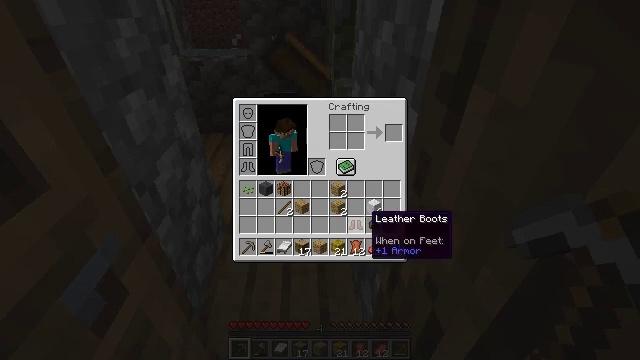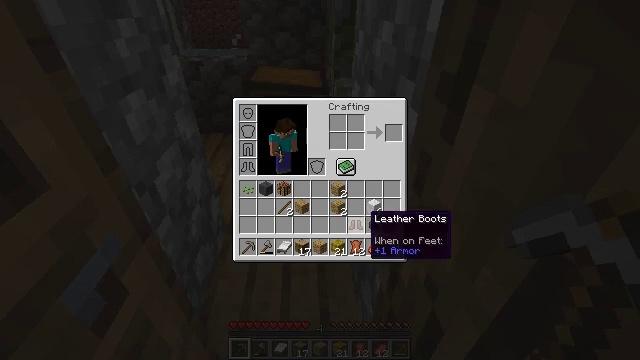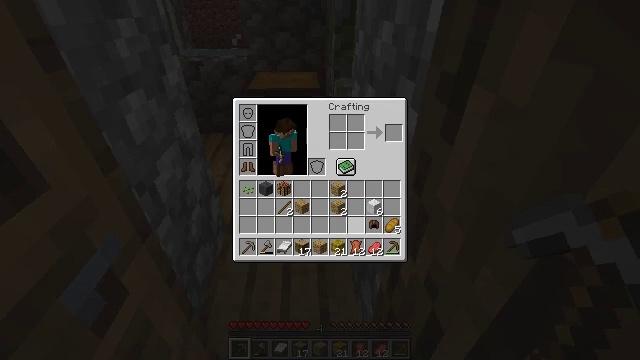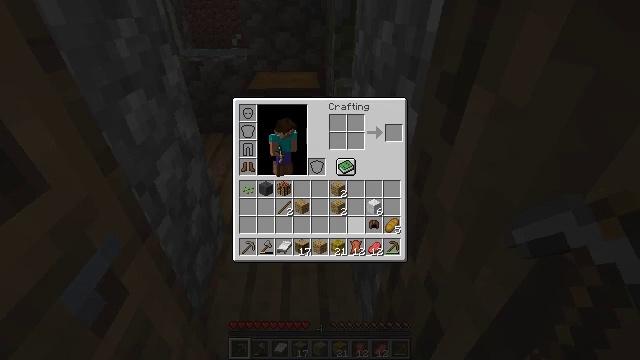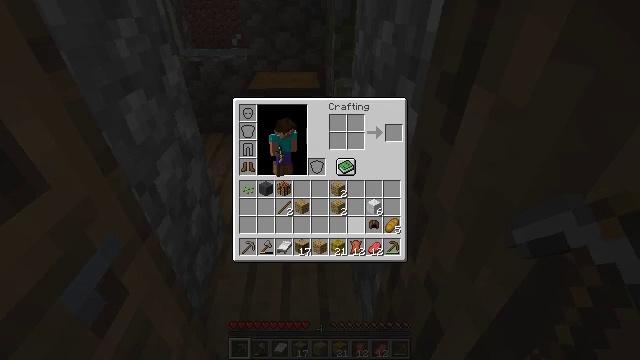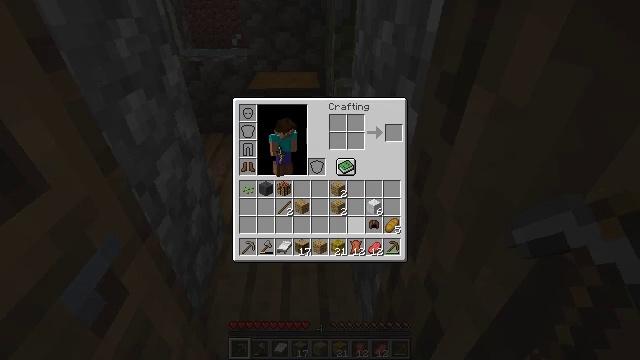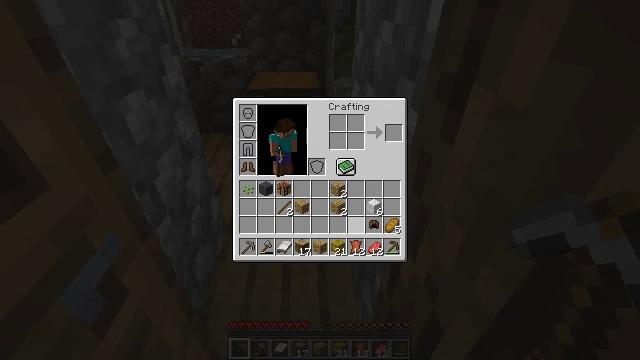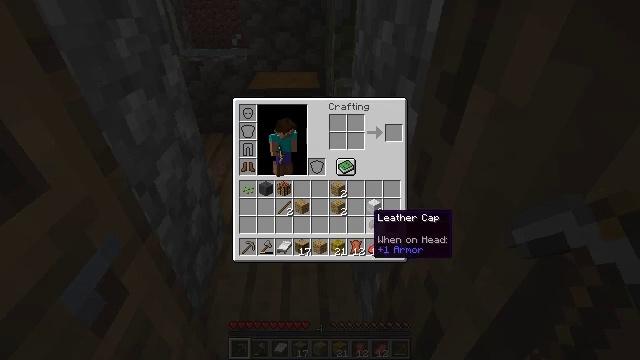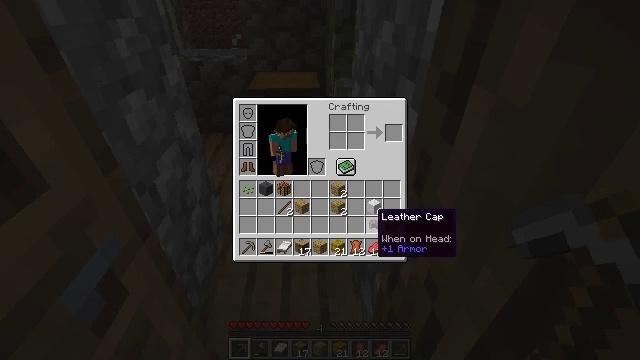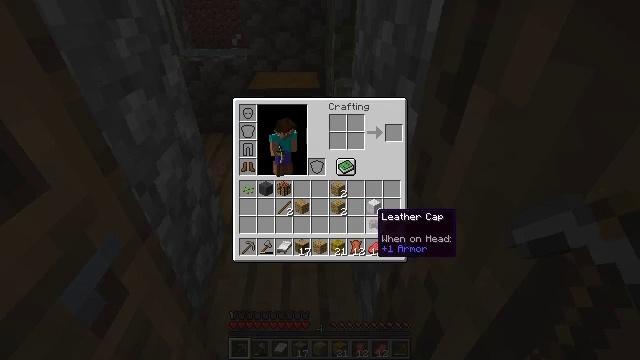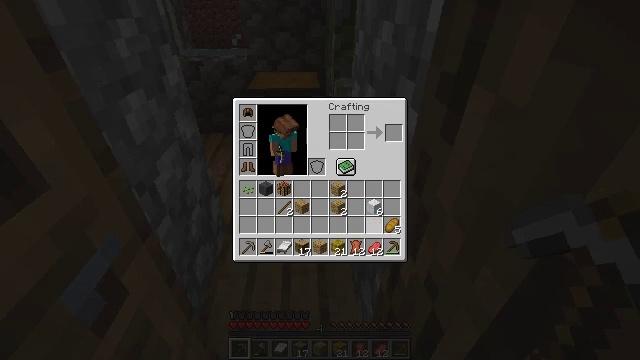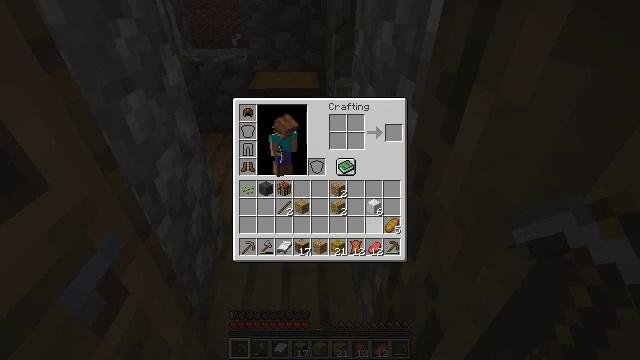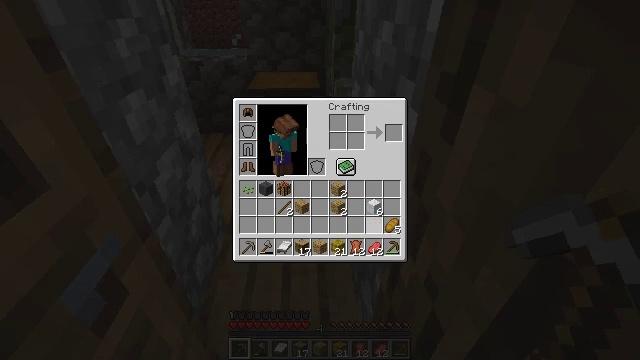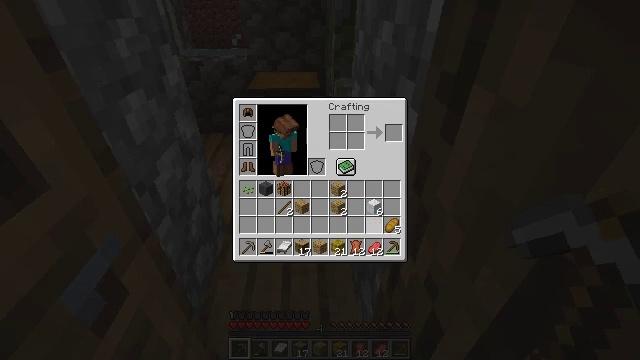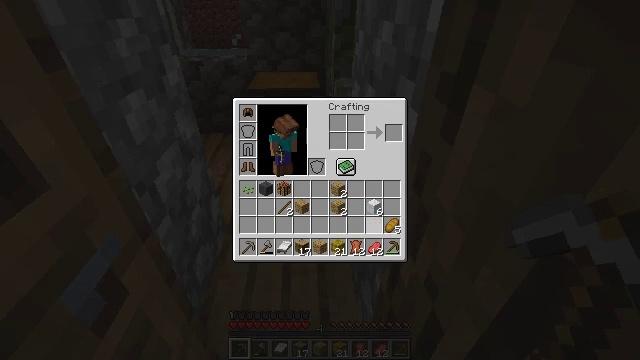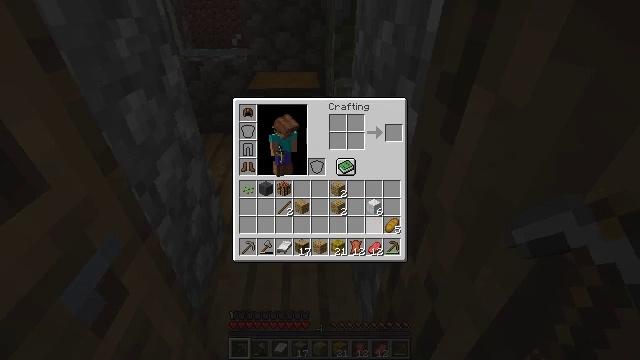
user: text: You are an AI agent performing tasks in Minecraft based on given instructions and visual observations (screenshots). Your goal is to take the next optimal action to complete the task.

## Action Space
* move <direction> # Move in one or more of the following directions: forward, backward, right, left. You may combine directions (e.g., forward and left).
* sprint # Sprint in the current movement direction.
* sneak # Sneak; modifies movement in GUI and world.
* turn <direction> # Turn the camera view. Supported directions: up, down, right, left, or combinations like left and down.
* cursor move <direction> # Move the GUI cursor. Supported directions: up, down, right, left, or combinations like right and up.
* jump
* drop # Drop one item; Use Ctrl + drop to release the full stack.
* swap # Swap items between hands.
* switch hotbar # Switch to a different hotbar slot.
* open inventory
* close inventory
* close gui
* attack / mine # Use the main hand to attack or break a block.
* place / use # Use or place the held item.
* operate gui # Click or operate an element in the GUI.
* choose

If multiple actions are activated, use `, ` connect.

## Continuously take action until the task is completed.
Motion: motion action
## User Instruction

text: Collect clay by holding down the left mouse button.
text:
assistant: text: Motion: sneak
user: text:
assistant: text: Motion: sneak, choose
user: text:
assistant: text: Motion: sneak, choose
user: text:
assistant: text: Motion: sneak, choose
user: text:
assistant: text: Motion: sneak
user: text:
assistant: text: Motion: sneak
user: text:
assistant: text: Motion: sneak
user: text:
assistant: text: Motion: sneak
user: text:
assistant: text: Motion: sneak
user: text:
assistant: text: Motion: sneak, choose
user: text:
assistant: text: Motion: sneak, choose
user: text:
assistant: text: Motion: sneak, choose
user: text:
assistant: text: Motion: sneak
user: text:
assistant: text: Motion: sneak
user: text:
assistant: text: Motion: sneak
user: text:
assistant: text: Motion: sneak
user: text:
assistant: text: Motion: no_op
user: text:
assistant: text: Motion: no_op
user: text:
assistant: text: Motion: turn up
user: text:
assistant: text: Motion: turn left and up
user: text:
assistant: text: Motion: turn left and up
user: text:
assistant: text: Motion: turn left and up
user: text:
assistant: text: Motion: move back, turn left
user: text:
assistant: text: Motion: move back, turn left
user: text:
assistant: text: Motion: move back, turn left
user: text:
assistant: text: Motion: move back and move left, turn left and up
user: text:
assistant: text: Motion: move back and move left, turn left and up
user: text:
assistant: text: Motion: move back and move left, turn left and up
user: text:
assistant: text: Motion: move left
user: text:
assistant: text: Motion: move left